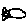
Label: fish